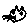
Label: cat